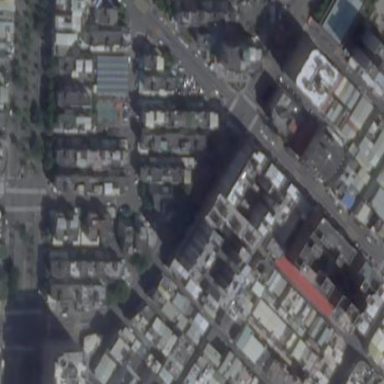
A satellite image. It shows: Residential area with apartments.